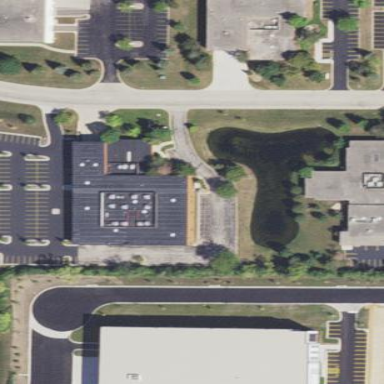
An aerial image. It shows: Commercial building.